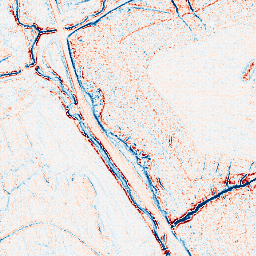
Category: edge_preserving
Decomposition family: anisotropic_diffusion
Decomposition parameters: iterations: 10
kappa: 100
gamma: 0.05
Upsampling method: sinc_blackman
Upsampling parameters: scale: 2
kernel_size: 4
Upsampling scale: 2